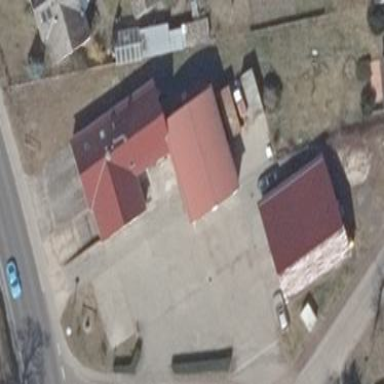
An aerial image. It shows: Fire station.